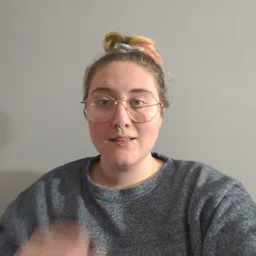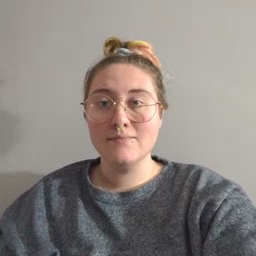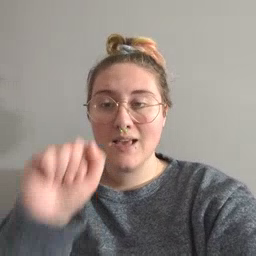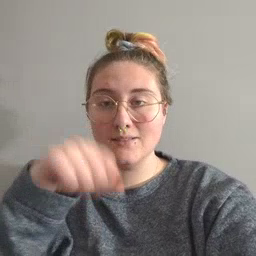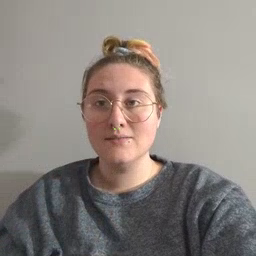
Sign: yes